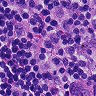
Metastatic tissue present: no